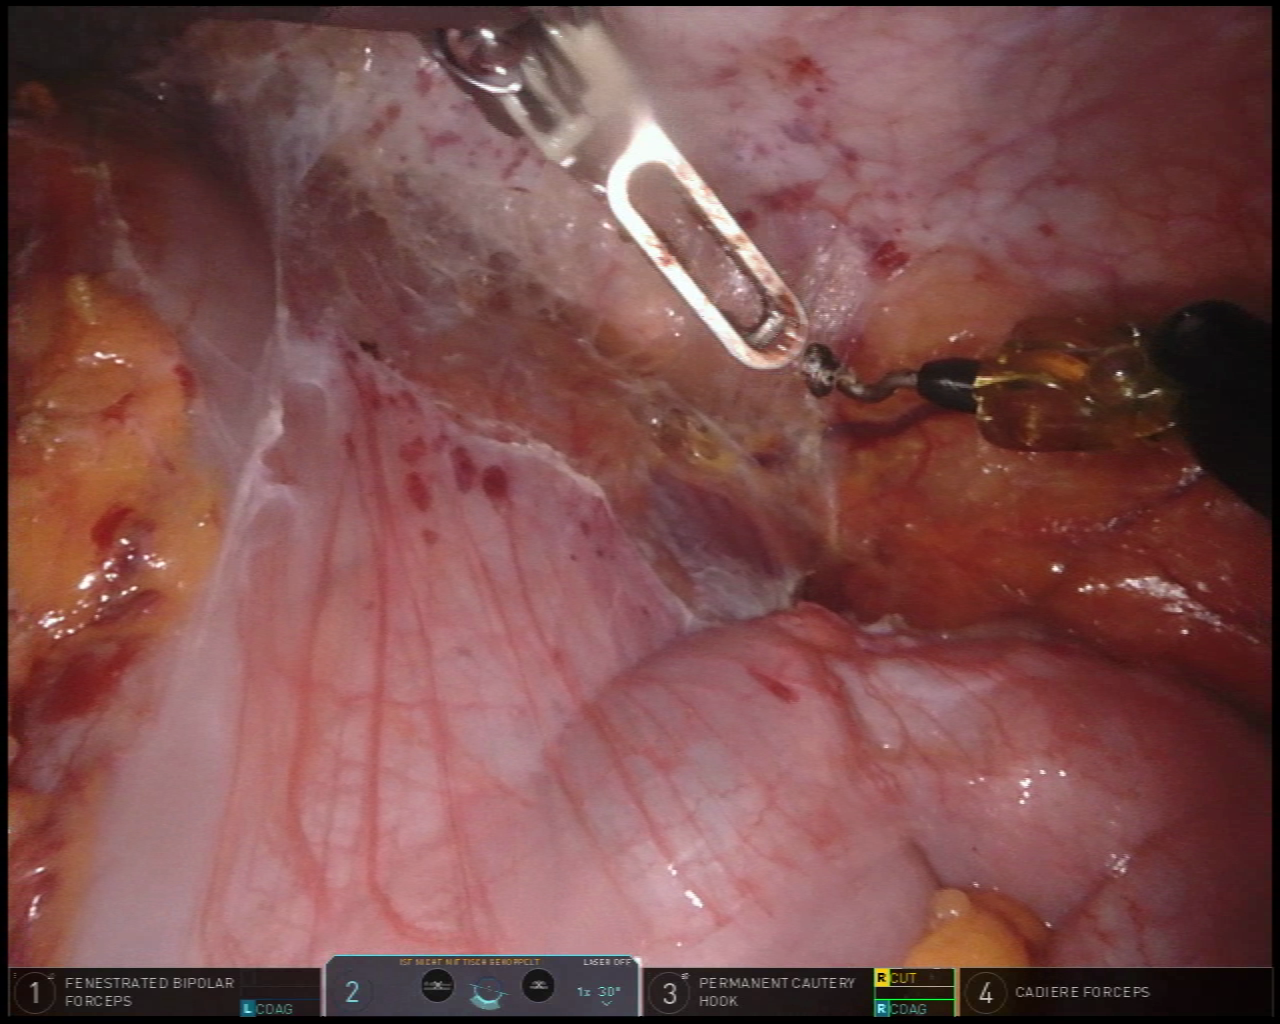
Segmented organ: abdominal_wall
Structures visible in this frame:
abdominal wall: yes
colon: yes
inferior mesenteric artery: no
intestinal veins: no
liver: no
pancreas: no
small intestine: no
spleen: no
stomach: no
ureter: no
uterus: no
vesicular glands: no